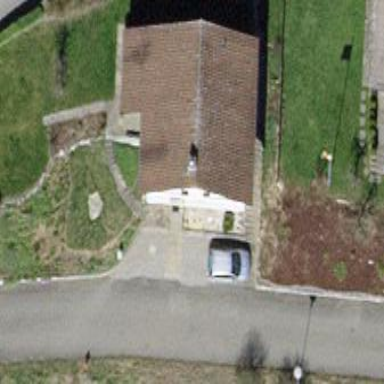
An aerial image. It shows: Gabled roofed house.